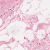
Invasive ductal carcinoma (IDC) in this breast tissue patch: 0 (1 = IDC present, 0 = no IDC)